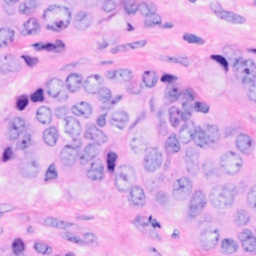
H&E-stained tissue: Breast